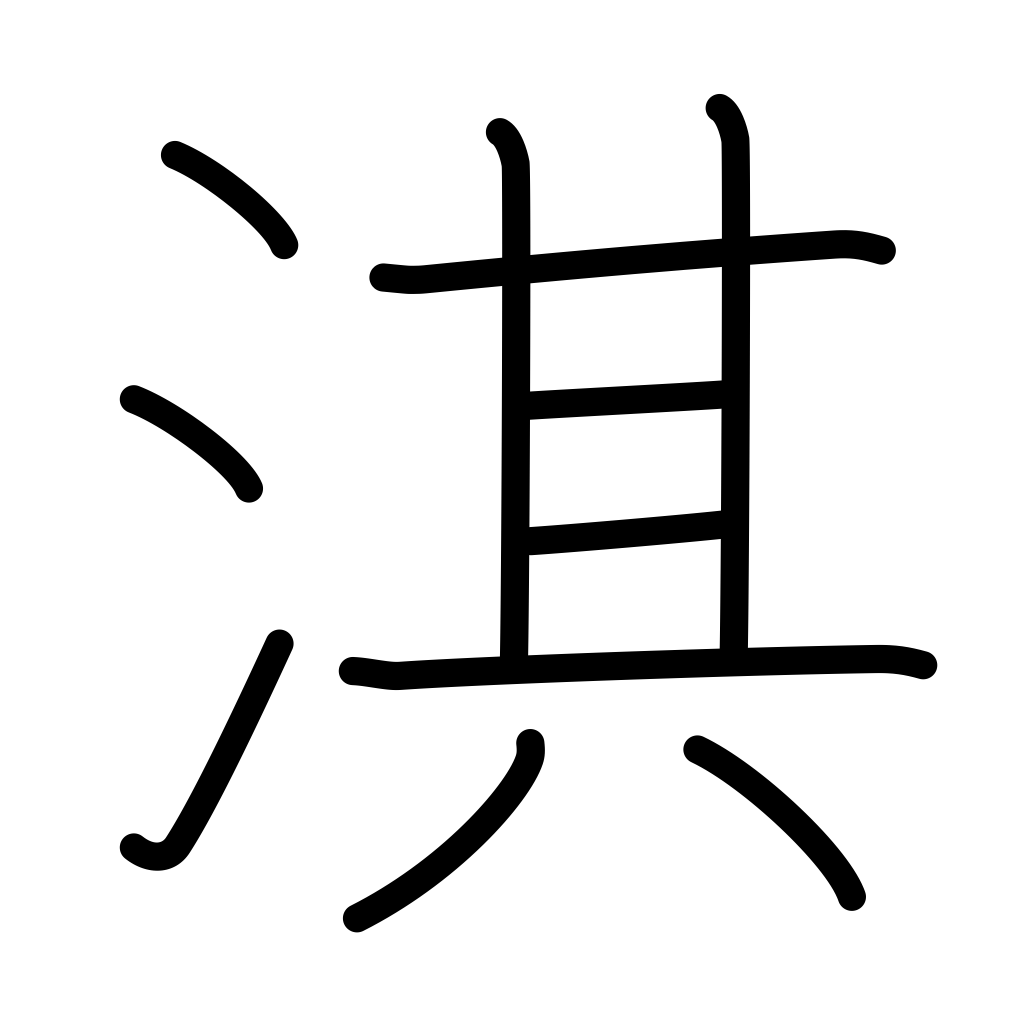
Meaning: name of a Chinese river